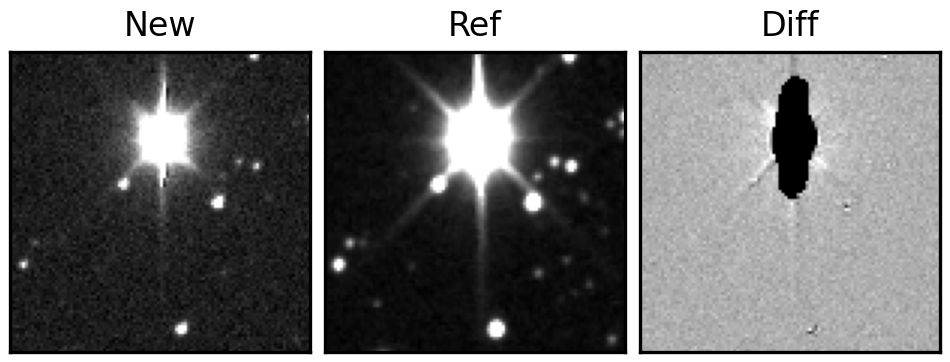
Label: bogus